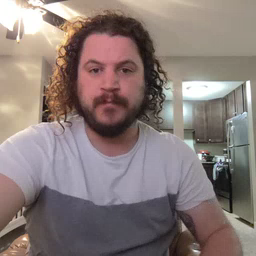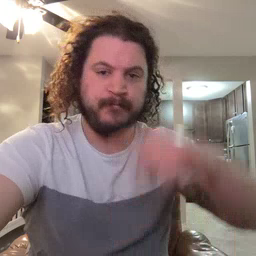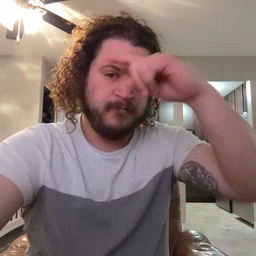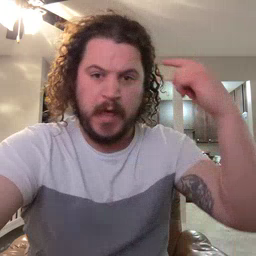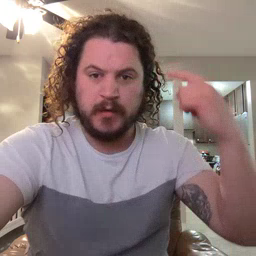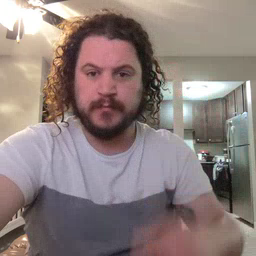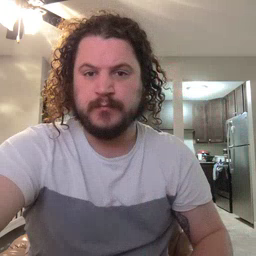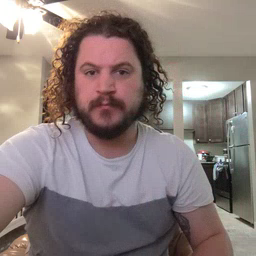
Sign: black